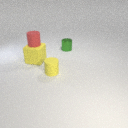
small red rubber cylinder above large yellow rubber cube